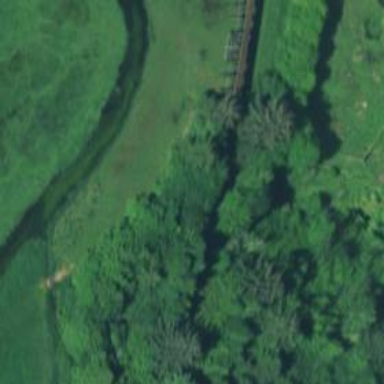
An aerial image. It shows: Viaduct bridge over railway tracks.